Interaction volume radius: 10 \u00c5
Interaction volume height: 50 \u00c5
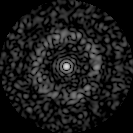
Disorder parameter: 0.8435